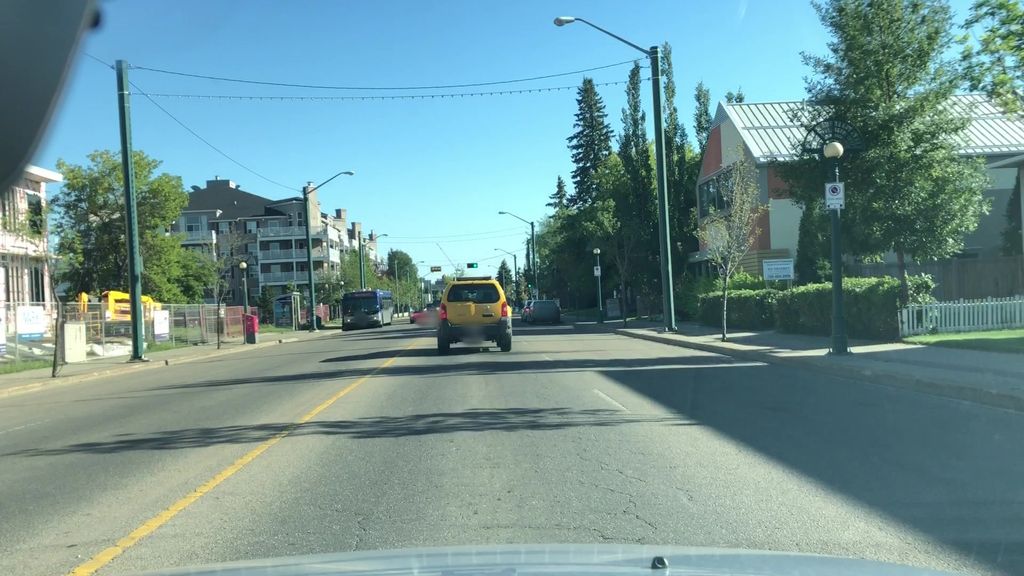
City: edmonton